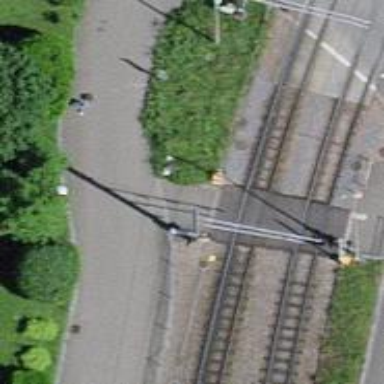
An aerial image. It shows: Tram crossing with lights and full barrier.